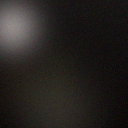
Screen state: off